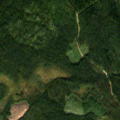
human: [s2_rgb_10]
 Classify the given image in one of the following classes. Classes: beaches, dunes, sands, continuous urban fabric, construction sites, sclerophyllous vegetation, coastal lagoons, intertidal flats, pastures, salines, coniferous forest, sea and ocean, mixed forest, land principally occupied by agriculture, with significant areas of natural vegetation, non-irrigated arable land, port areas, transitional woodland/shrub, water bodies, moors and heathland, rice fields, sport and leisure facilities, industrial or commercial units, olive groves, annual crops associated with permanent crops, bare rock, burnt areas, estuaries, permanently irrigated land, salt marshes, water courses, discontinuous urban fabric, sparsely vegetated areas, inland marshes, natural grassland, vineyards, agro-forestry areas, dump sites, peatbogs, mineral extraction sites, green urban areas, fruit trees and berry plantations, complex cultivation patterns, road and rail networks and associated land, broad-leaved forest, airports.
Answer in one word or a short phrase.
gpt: coniferous forest